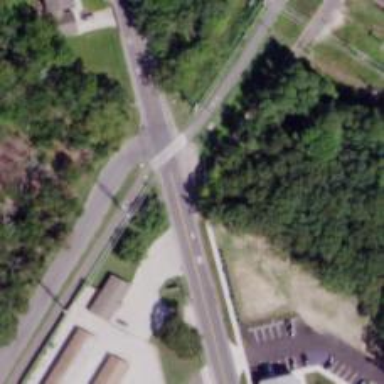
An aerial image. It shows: Uncontrolled road crossing.